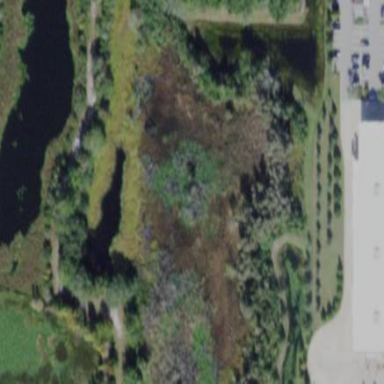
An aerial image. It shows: Pond surrounded by natural water.